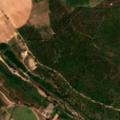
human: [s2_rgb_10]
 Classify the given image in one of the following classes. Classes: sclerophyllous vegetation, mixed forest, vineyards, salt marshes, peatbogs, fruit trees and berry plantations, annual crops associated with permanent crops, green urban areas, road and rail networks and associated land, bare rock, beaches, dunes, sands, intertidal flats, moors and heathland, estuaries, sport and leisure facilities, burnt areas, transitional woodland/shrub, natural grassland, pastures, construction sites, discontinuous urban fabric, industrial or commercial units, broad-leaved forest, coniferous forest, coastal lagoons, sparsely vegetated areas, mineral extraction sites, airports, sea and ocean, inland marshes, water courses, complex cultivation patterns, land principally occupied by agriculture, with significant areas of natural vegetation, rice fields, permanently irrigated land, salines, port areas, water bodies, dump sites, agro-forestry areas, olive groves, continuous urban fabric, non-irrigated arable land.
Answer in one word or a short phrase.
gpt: permanently irrigated land, complex cultivation patterns, agro-forestry areas, broad-leaved forest, mixed forest, transitional woodland/shrub